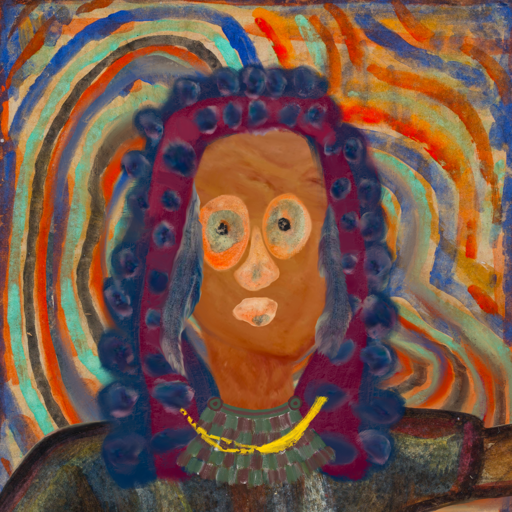
Background: Sisters, Head And Neck Front: Pious_Lady, Face Front: Childish, Bust: Mosgoul, Hair Front: Hill_Girl, Head Accessory: Blank, Second Necklace: After_Raid, Necklace: Irani_1, Baby: Blank